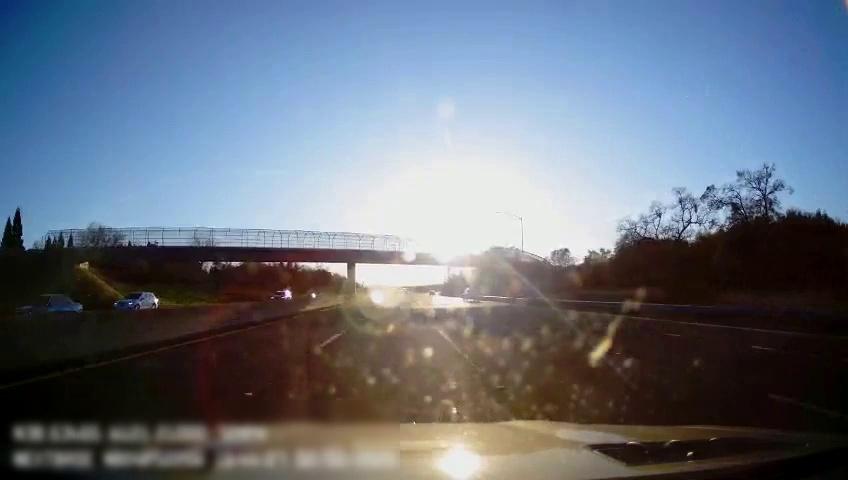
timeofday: Day
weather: Sunny
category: Drivable Space
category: Vehicles | Truck
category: Vehicles | SUV
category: Vehicles | Car
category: Vehicles | SUV
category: Vehicles | Car
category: Lanes | Alternate Lane
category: Lanes | Alternate Lane
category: Lanes | Current Lane
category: Lanes | Current Lane
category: Lanes | Alternate Lane
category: Lanes | Alternate Lane
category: Traffic | Signs